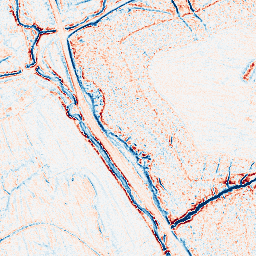
Category: edge_preserving
Decomposition family: anisotropic_diffusion
Decomposition parameters: iterations: 10
kappa: 50
gamma: 0.1
Upsampling method: quadratic
Upsampling parameters: scale: 8
Upsampling scale: 8